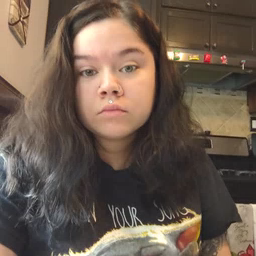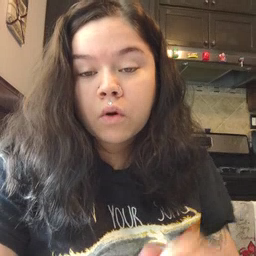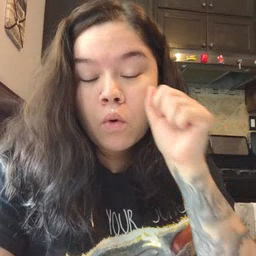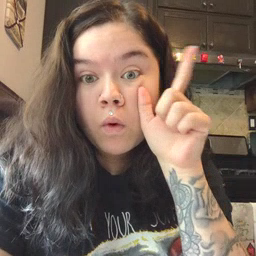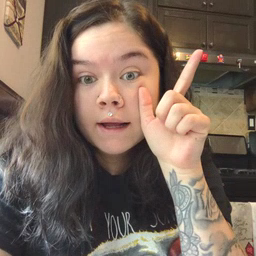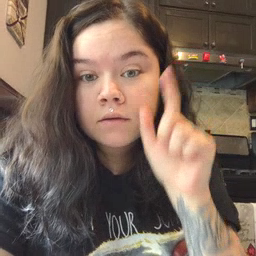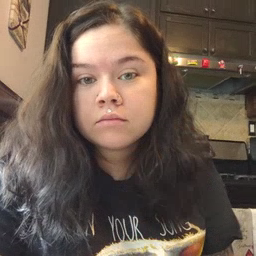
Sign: wake